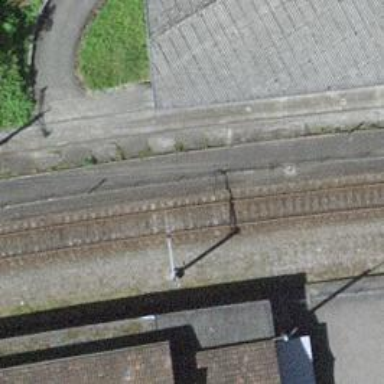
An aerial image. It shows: Railway track with contact line for electrification.